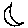
Label: moon